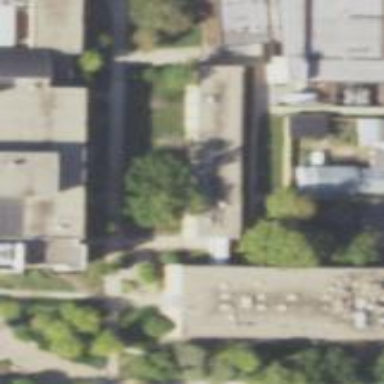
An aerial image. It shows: University building.